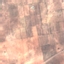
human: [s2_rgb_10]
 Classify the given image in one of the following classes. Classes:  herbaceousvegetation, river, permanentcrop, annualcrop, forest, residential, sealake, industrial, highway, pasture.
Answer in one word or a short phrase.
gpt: PermanentCrop